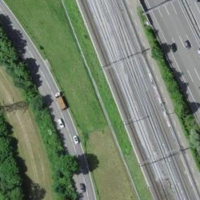
EUNIS habitat code: 57
Species observed at this site:
Pholidoptera griseoaptera
Chorthippus biguttulus